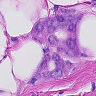
Metastatic tissue present: yes